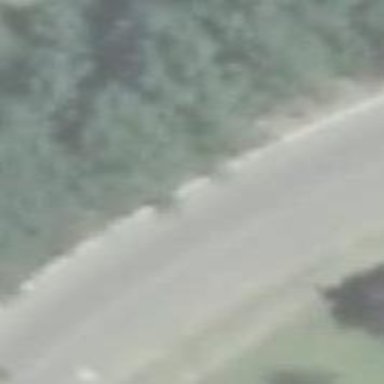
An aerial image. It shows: Rumble strip for traffic calming.